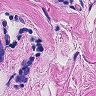
Metastatic tissue present: yes